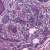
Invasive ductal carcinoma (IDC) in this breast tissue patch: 0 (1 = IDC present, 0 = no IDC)